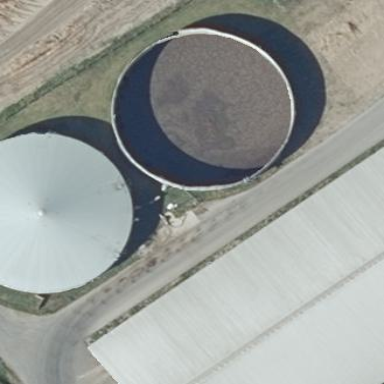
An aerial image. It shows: Storage tank with man-made structure.